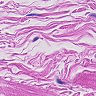
Metastatic tissue present: no